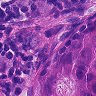
Metastatic tissue present: yes